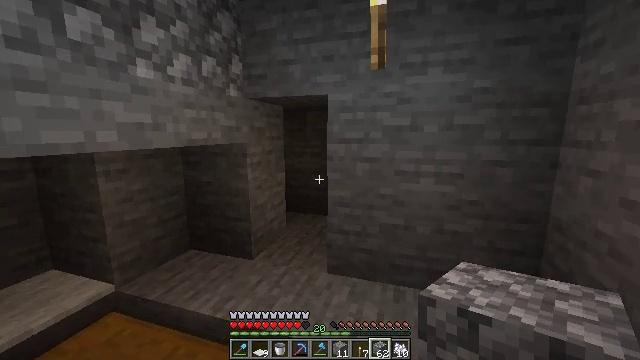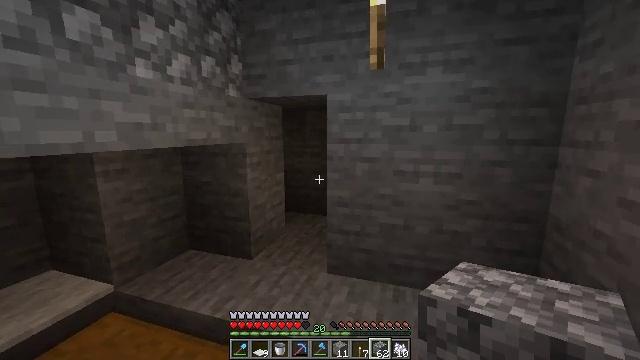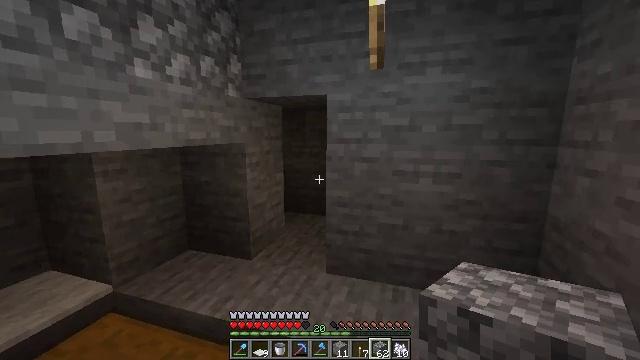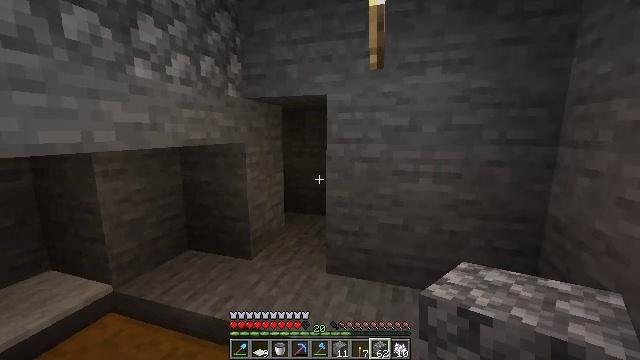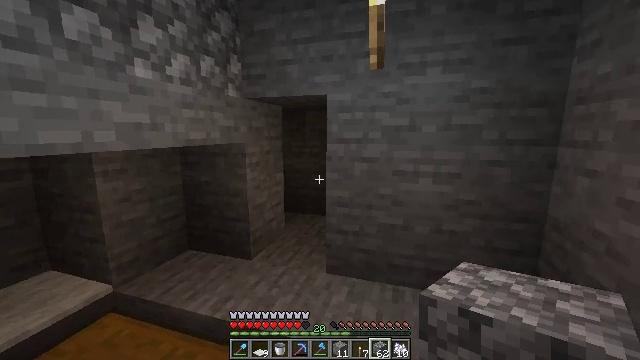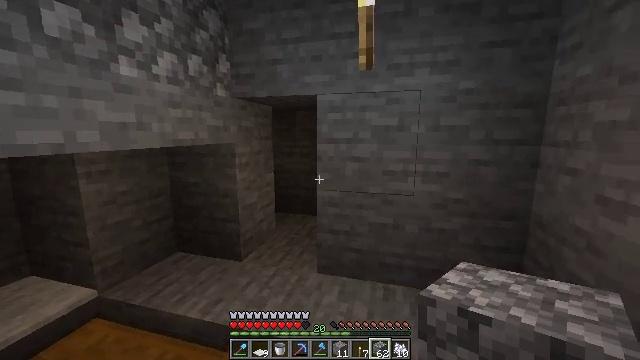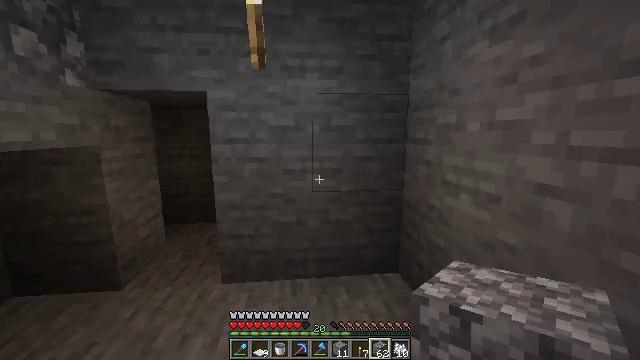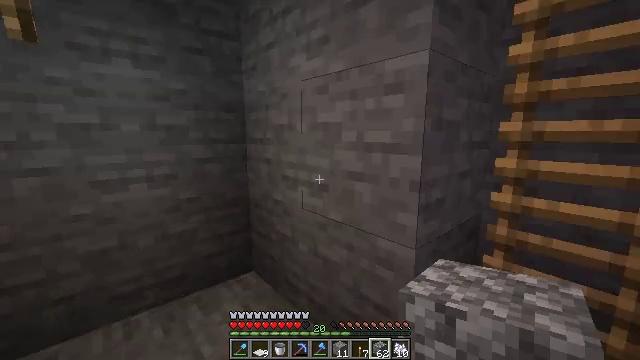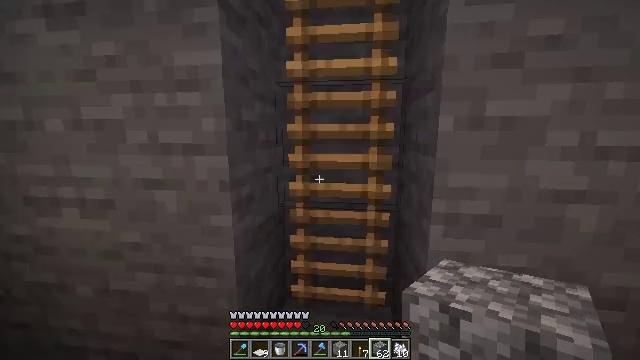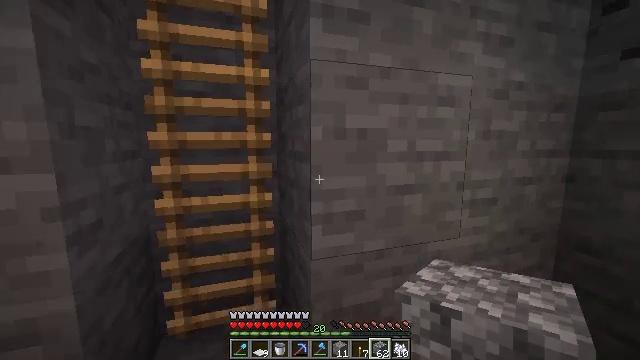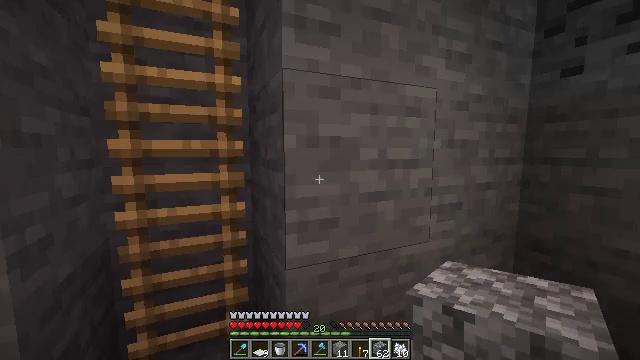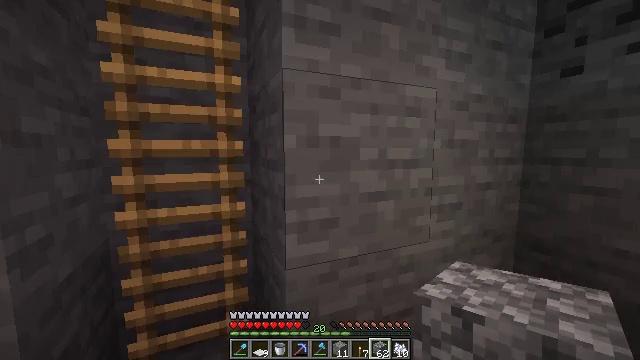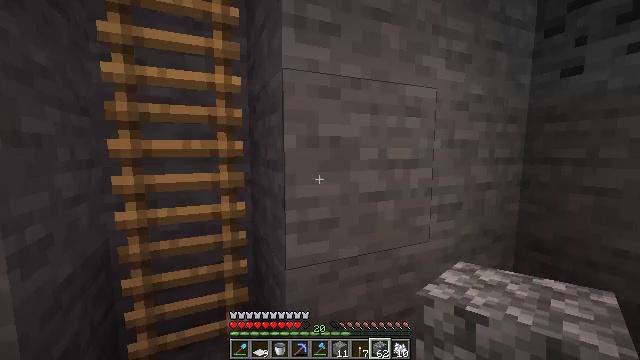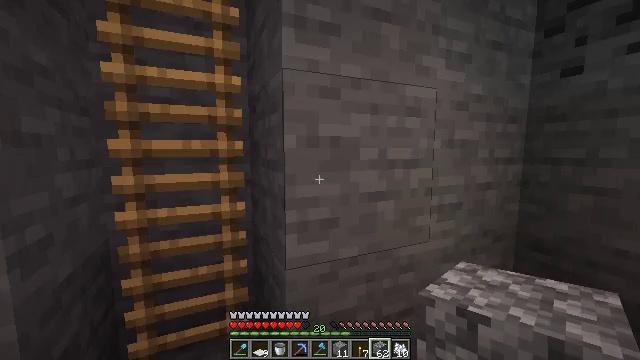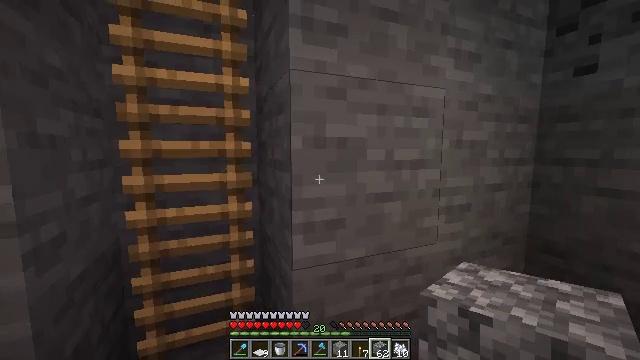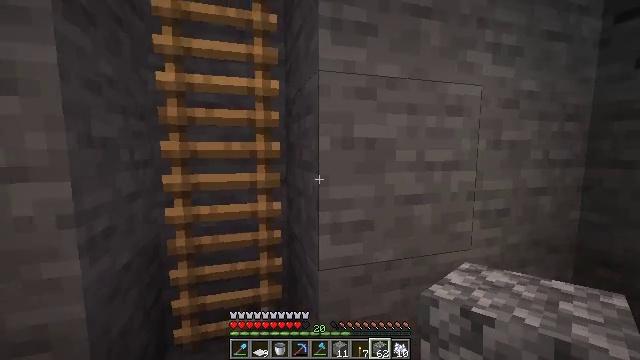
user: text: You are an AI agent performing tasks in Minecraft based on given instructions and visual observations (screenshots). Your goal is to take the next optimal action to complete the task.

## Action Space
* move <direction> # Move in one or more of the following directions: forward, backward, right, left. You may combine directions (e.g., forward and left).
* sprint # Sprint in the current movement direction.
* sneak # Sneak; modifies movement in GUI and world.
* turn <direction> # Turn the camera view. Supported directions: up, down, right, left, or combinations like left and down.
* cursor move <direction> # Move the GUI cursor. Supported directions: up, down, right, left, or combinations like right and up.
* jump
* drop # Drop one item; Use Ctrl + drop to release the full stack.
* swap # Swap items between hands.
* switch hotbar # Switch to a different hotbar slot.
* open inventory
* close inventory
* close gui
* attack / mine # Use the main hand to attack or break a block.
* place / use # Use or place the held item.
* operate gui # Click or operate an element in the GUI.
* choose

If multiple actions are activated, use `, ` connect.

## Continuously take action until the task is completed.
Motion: motion action
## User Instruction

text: Kill a skeleton.
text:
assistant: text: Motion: no_op
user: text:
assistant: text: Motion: no_op
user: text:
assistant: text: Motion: no_op
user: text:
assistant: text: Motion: no_op
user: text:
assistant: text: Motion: turn right
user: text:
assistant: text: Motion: turn right
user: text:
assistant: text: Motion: turn right
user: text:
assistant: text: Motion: turn right
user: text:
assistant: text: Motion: turn right and up
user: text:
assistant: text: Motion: turn right and up
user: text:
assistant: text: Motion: no_op
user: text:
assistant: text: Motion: no_op
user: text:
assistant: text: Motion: no_op
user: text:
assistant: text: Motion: turn left
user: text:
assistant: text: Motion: turn left
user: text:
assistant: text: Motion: turn left and up
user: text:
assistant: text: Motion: turn left and up
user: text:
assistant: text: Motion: turn left and up
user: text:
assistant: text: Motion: turn right and up
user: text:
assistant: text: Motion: turn right and up
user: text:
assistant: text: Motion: turn right and up
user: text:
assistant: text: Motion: turn up
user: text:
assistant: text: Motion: turn up
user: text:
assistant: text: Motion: turn left and up
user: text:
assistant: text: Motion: no_op
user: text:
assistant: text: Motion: no_op
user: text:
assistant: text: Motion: no_op
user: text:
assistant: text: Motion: no_op
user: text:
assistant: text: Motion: move forward, turn left
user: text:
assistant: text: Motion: move forward, turn left and down